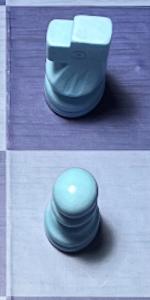
Label: Pawn_White